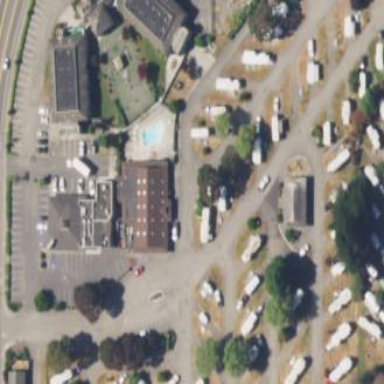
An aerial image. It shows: Caravan site for tourism.